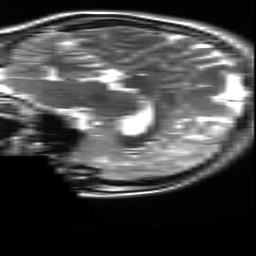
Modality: T2w
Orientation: sagittal
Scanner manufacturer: ge
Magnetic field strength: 3 T
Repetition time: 6.255 s
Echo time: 0.1014 s